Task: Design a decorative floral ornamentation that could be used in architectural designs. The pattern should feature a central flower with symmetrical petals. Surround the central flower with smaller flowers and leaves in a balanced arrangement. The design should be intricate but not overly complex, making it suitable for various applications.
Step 228:
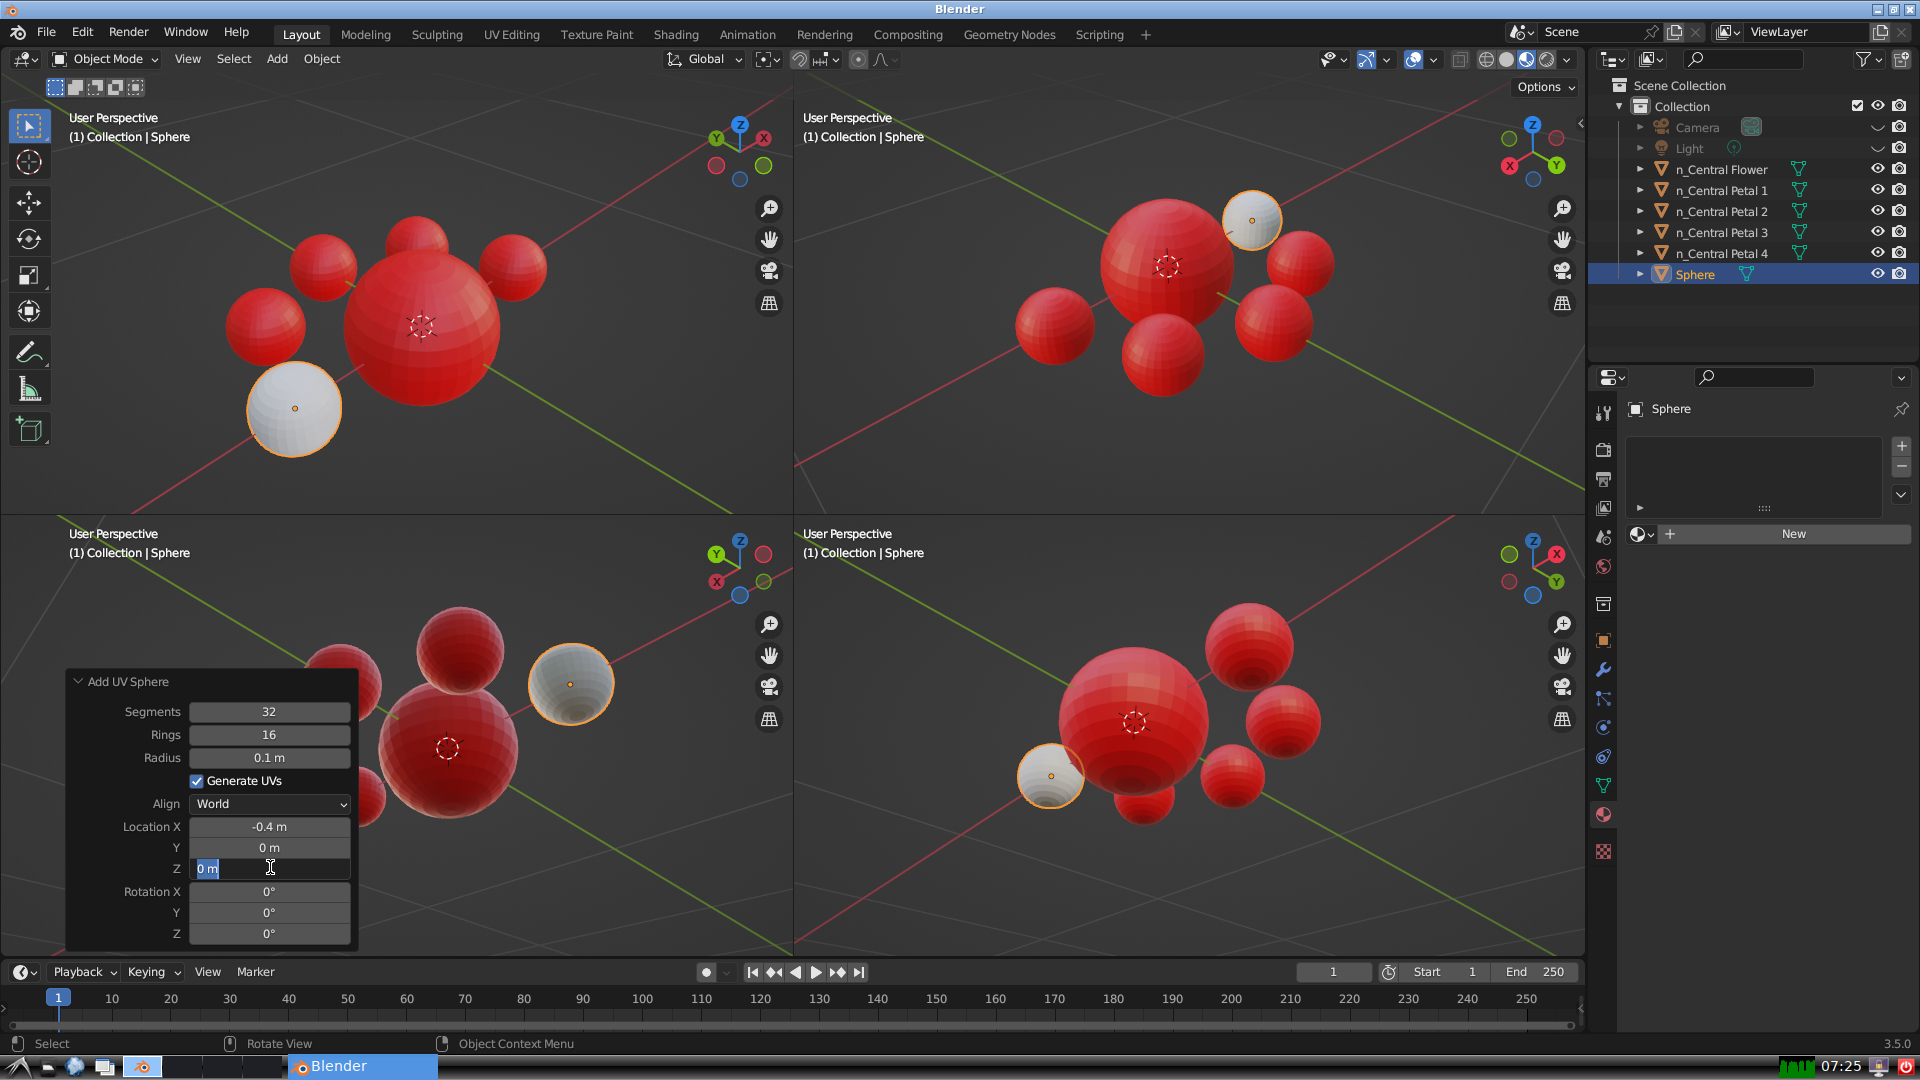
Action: input_text: 0.0